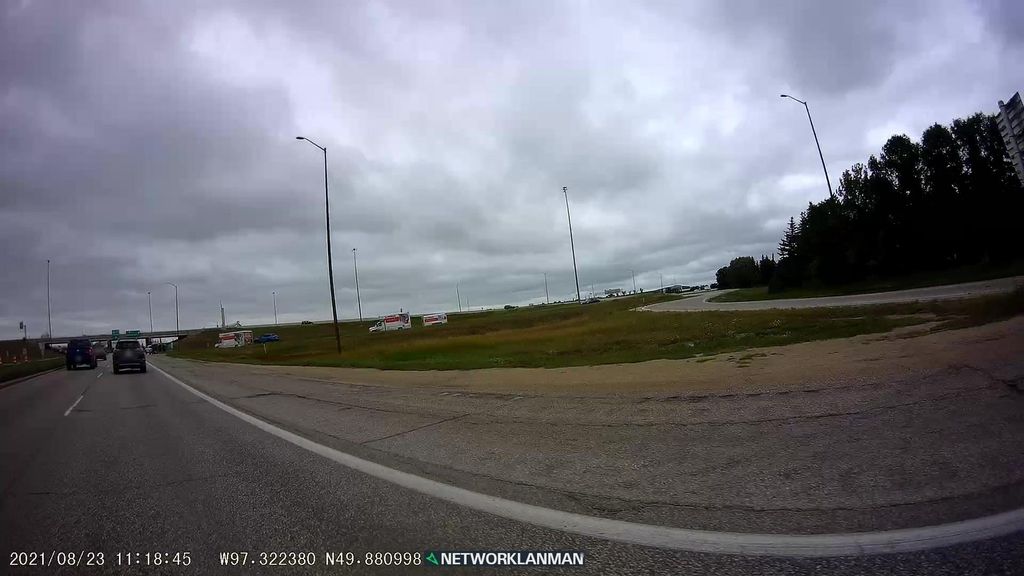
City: winnipeg